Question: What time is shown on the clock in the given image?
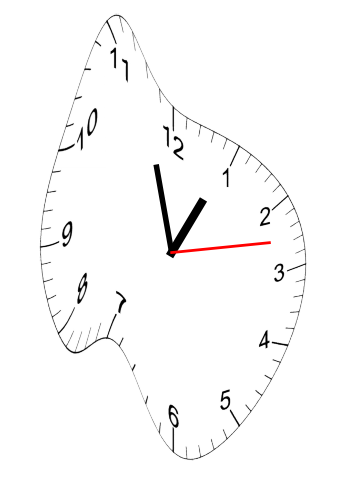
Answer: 12:57:13